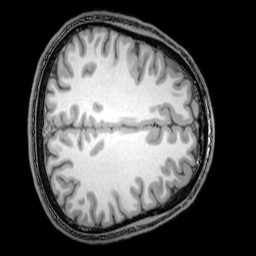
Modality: T1w
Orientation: axial
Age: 24
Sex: male
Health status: healthy
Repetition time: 0.081 s
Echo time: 0.037 s